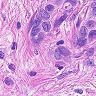
Metastatic tissue present: yes